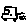
Label: car